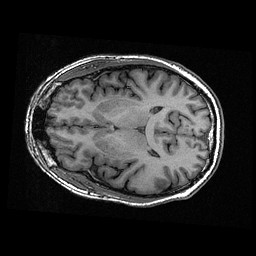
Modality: T1w
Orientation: axial
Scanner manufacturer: ge
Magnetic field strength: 3 T
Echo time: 0.00318 s